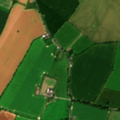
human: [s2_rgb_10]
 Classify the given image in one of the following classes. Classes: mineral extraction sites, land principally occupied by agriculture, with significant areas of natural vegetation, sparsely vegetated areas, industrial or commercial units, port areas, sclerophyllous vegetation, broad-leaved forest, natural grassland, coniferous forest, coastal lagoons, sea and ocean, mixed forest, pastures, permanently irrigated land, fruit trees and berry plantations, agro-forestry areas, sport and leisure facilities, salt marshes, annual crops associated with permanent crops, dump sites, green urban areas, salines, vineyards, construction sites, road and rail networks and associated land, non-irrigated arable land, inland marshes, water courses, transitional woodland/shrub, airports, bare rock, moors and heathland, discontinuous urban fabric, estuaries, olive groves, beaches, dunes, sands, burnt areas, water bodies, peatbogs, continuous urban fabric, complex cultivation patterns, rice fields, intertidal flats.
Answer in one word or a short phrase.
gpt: non-irrigated arable land, pastures, mixed forest